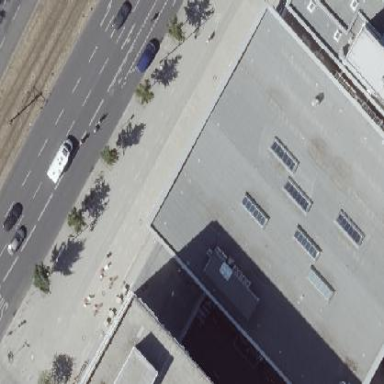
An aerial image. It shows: Office building with flat roof.